Question: I'm trying to make a bot, how can I read the value like the 1800 / 1800 from a website?

'''
Console.WriteLine("Health: ")
Console.WriteLine("Energy: ")
Console.WriteLine("Cash: ")
Console.WriteLine("Level: ")
'''
I'm making a console application, trying to get the value. Like if the health is lower then 1000/1800 then it's going to execute a send key. Like send the key "0" to the website.
Thanks,
Prince
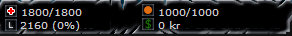
Answer: <URL> is a good and popular toolkit to scrape information from web pages.
> This is an agile HTML parser that builds a read/write DOM and supports plain XPATH or XSLT (you actually don't HAVE to understand XPATH nor XSLT to use it, don't worry...). It is a .NET code library that allows you to parse "out of the web" HTML files. The parser is very tolerant with "real world" malformed HTML. The object model is very similar to what proposes System.Xml, but for HTML documents (or streams).
For an introduction to using it have a look at:
<URL>
If you get stuck at a particular step using it, by all means ask a new, detailed question on Stack Overflow.